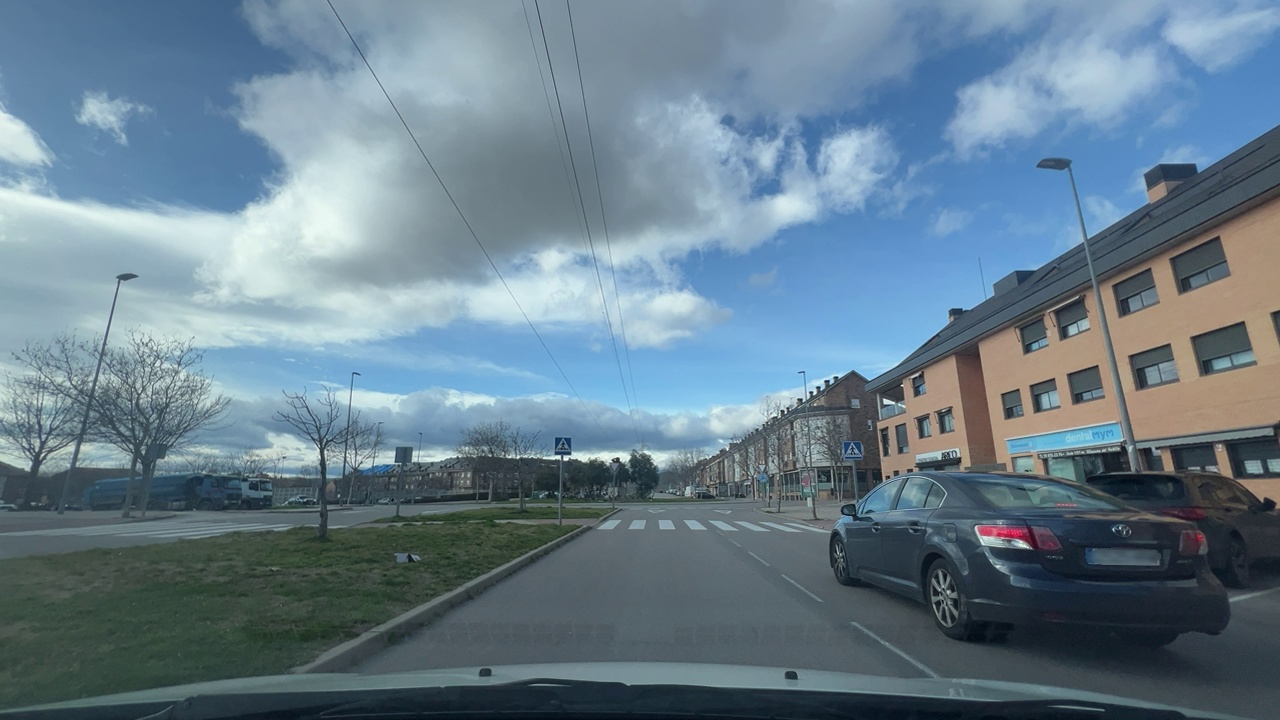
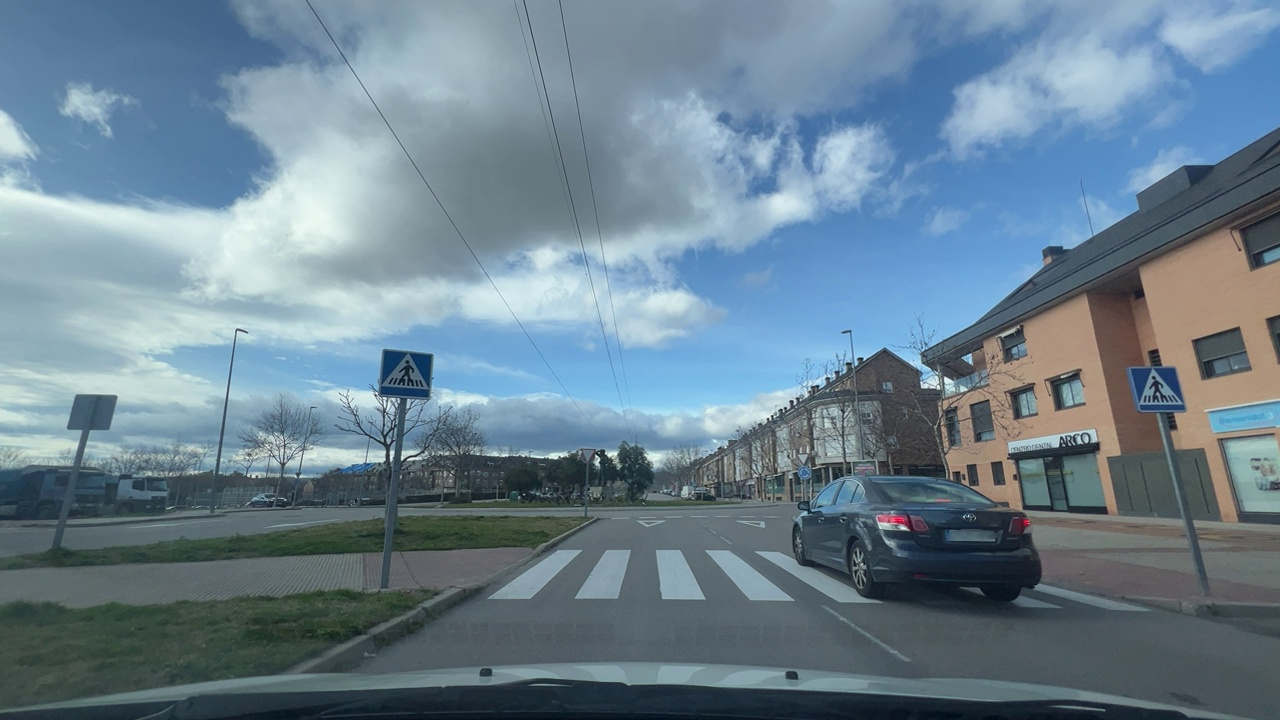
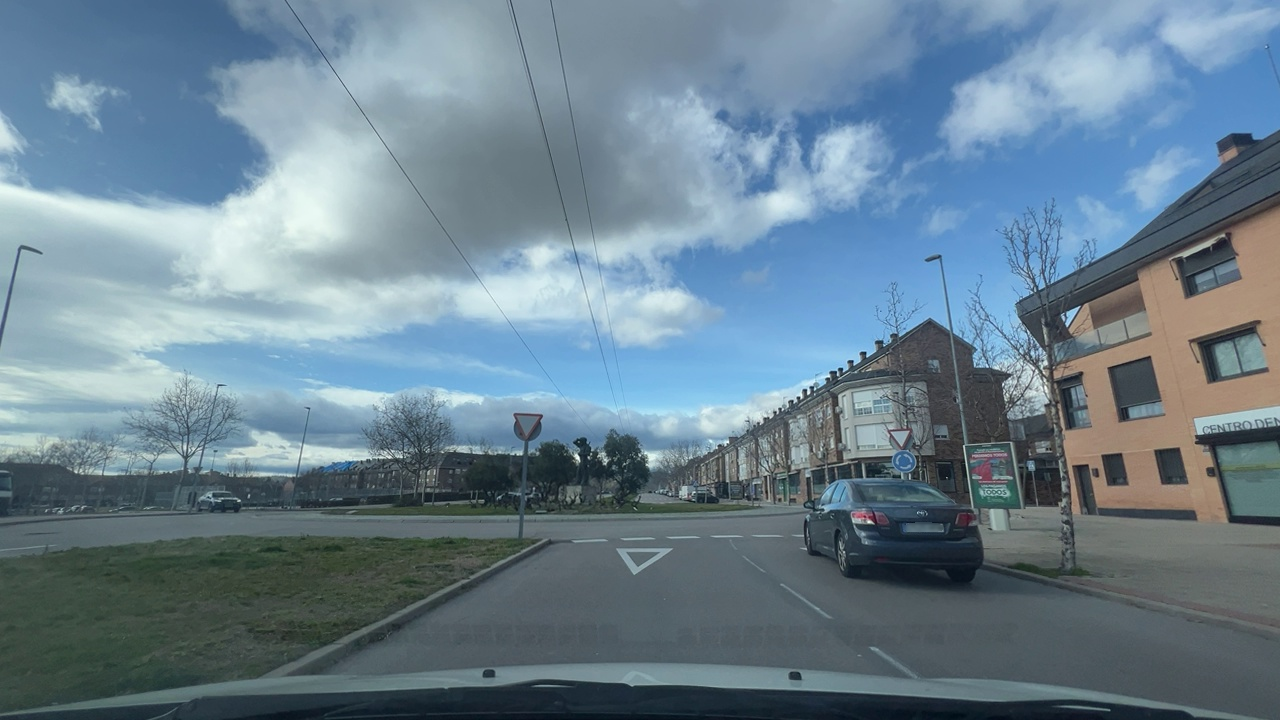
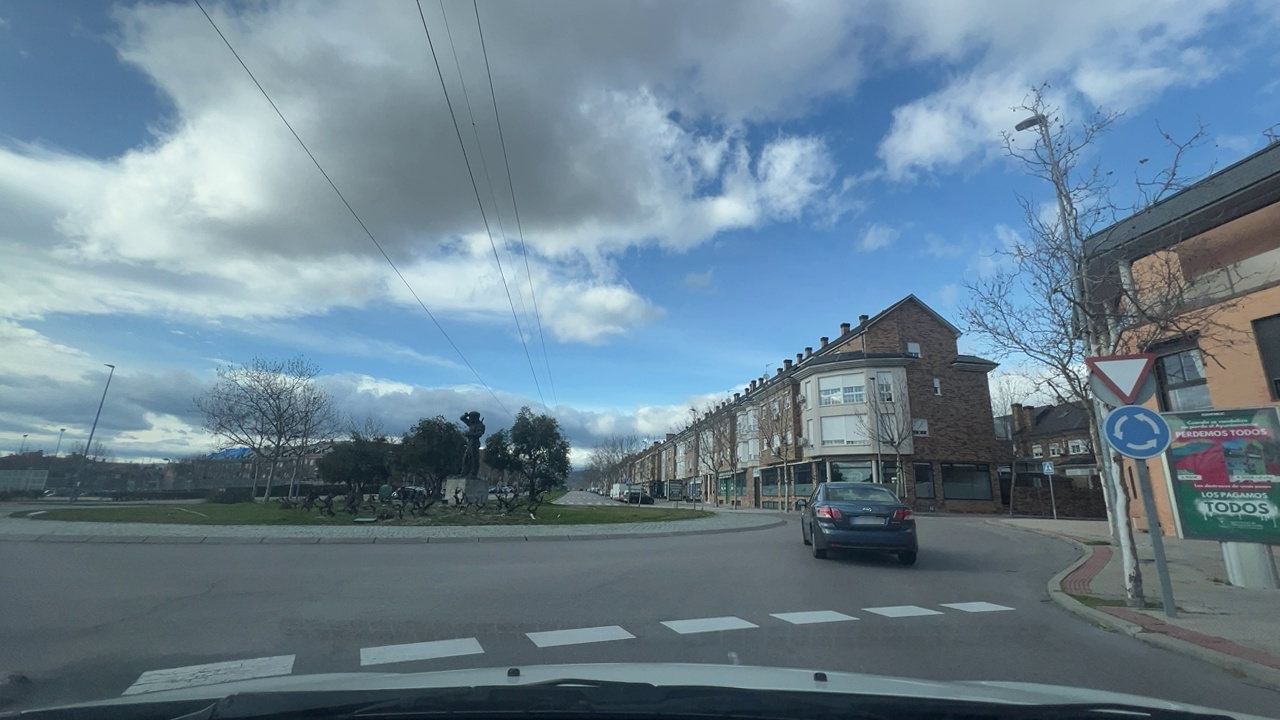
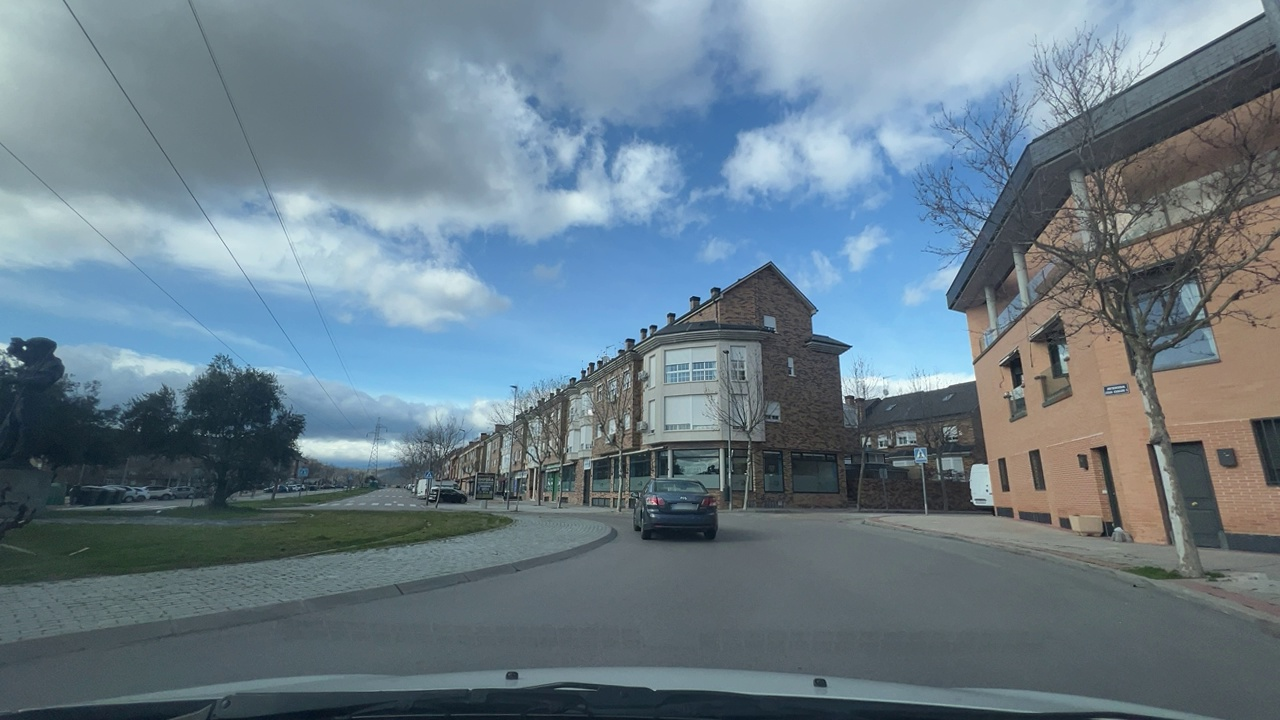
Situation: Roundabout
Question: Is the ego vehicle stationary while another vehicle crosses its path within the roundabout?
Answer: No
Reasoning: The ego vehicle is not stationary and no vehicles cross from left to right